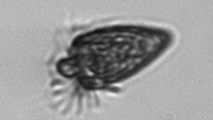
Label: Strombidium_tintinnodes